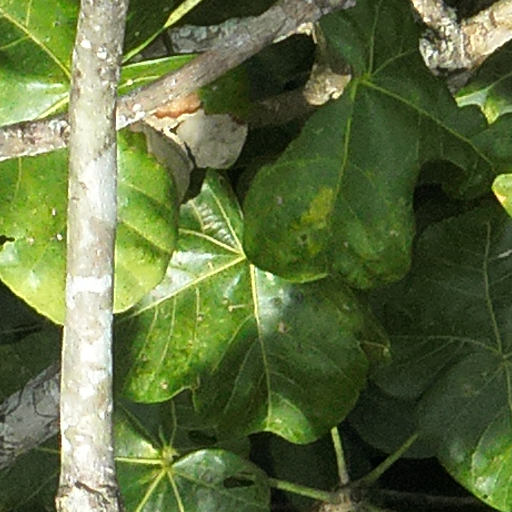
Species: Sterculia apetala
GBIF accepted scientific name: Sterculia apetala
Crown area (m\u00b2): 199.886